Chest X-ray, AP view. Patient: 59 years old, sex F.
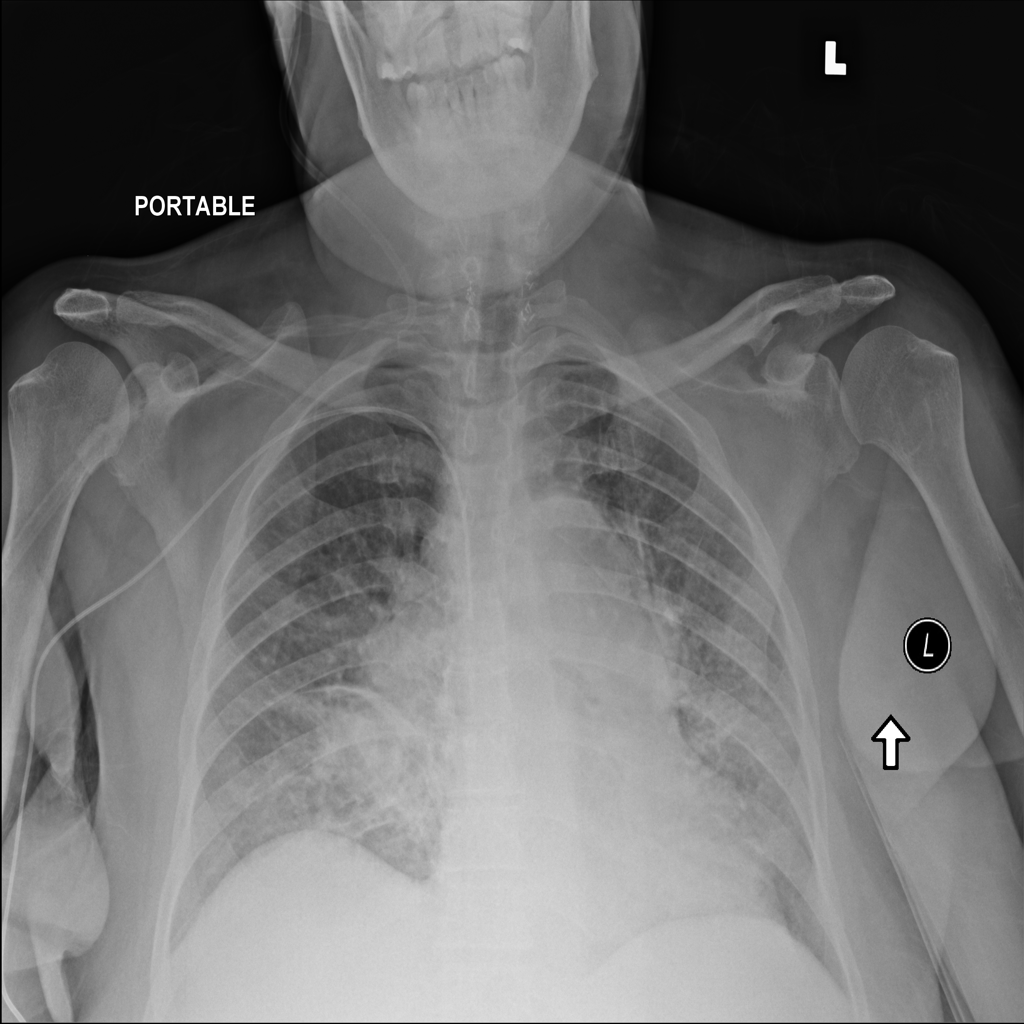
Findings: Mass, Pleural_Thickening